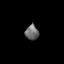
Tissue: lung
Cell type: T cells
Senescence score: 0.1758
Nuclear area (px): 195
Mean DAPI intensity: 108.405